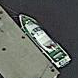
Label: civil